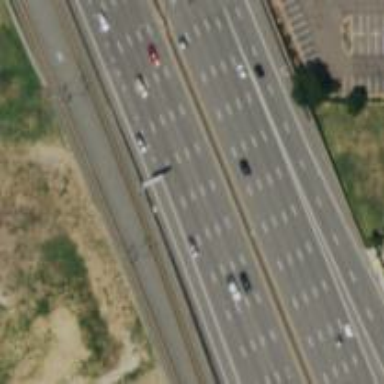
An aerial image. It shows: Motorway junction.